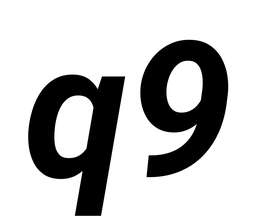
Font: Roboto-Italic_Bold_Italic